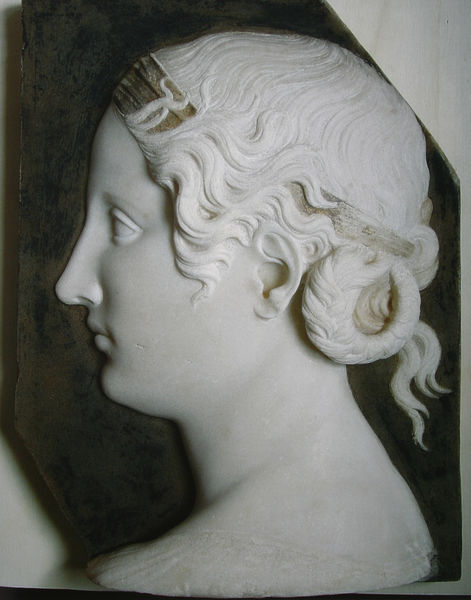
Titel: Relief mit einem weiblichen Profil
Künstler: Gian Gerolamo Grandi
Standort: Vicenza
Institution: Pinacoteca Civica
Schlagwörter: blau, kopf, nackt, schatten, weiß, grün, mädchen, ausschnitt, frau, frisur, grau, haar, hintergrund, kleid, marmor, mund, nase, ohr, profil, schwarz, stirn, blick, dame, tuch, jung, augen, band, falten, gesicht, haupt, kragen, stein, stirnband, hals, wind, auge, figur, gewand, gold, haare, klassizismus, haarreif, kinn, lippen, locke, locken, schulter, schön, skulptur, relief, welle, wellen, kuss, liebe, zöpfe, weis, haarband, nacken, zopf, detail, ernst, büste, glatt, hochsteckfrisur, plastik, hinterkopf, wange, ring, abgewandt, flechten, antike, geflecht, schönheit, torso, seite, fräulein, strähne, ohrmuschel, geflochten, antik, griechisch, griechenland, edelstein, reif, historismus, antikisierend, naturalistisch, haarsträhne, medaille, kamee, schnecke, klassik, ikone, strähnen, nasenflügel, gemeißelt, römisch, alabaster, haarsträhnen, staute, augenlid, gemme, kopfband, bruchstück, stirnreif, frauenkopf, prifil, marmorbüste, elfenbain, camee, goldband, geme, zöpfchen, haarschnecke, haarwellen, cameo, klassik schönheit